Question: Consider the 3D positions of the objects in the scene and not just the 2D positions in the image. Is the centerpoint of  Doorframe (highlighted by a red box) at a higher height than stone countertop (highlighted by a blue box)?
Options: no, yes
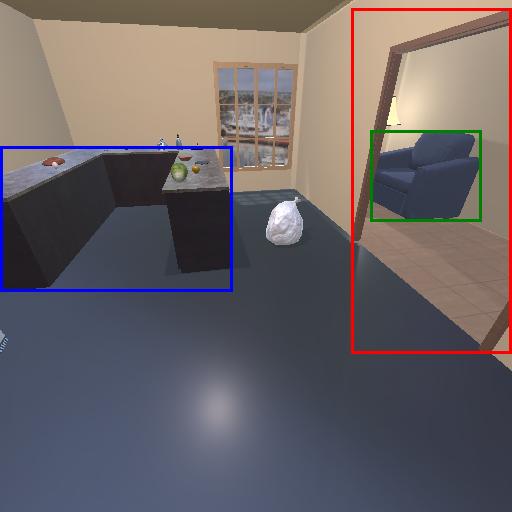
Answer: no